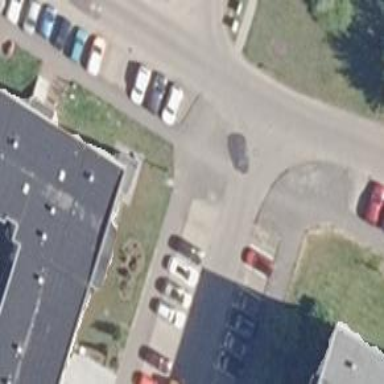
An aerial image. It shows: Residential road with sidewalks on both sides. There is perpendicular parking available on both sides of the street.